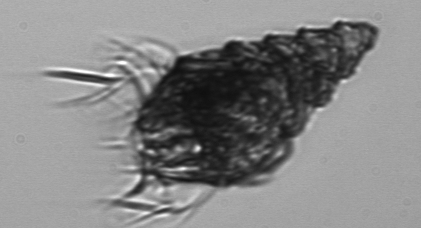
Label: Laboea_strobila